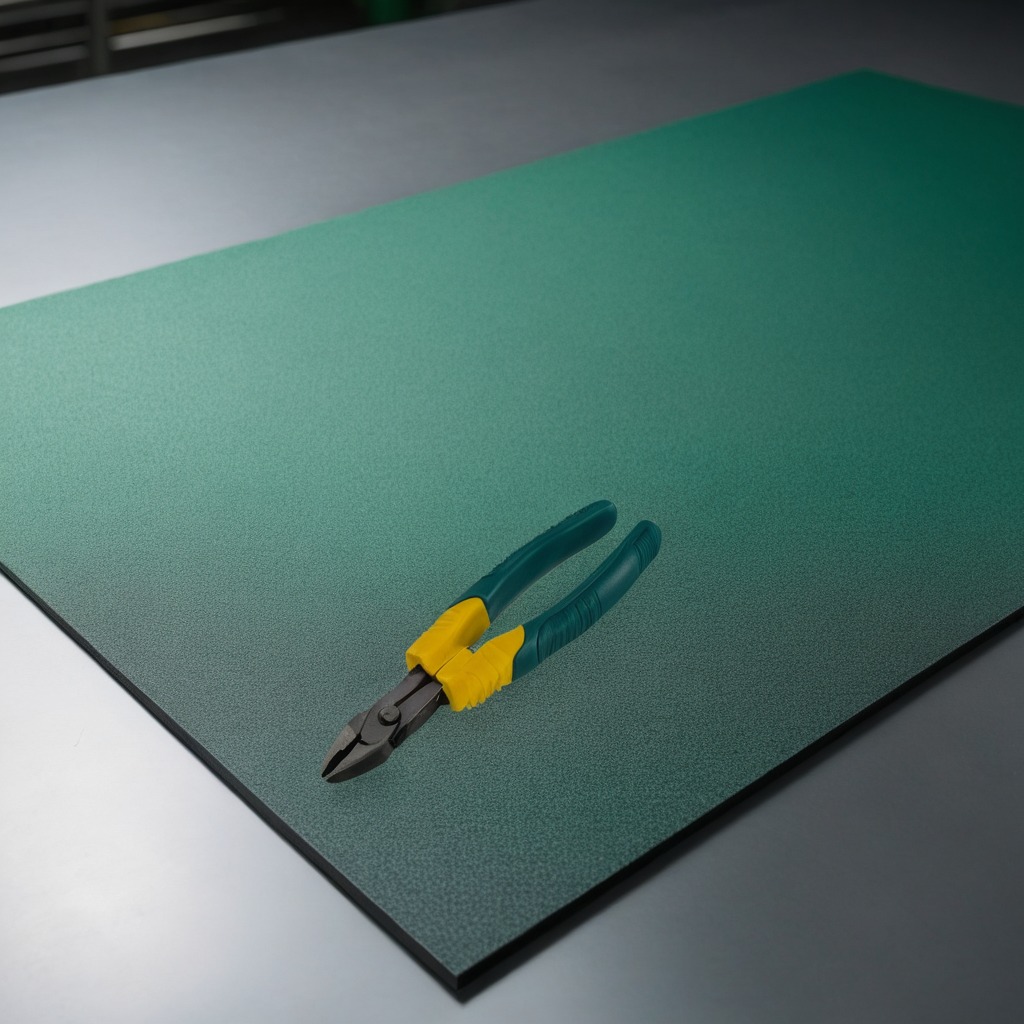
A plier is lying on the tabletop.